Question: I am new in Qt (PyQt) and I am trying to make an app whose functions will be executed from menubars/system trays. A perfect example is show here:

I cannot find a good resource on how I can do this. Can someone advice.
Thanks.
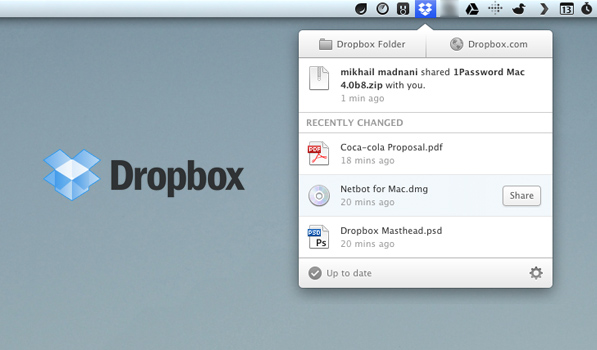
Answer: I think you are looking for working with 'QMenu' and 'QMainWindow' for the menu part, at least.
Here you can find a C++ example:
<URL>
and here a PyQt4 example:
<URL>
Here is the code inline for your convenience:
'''
import sys
from PyQt4 import QtGui
class Example(QtGui.QMainWindow):
def __init__(self):
super(Example, self).__init__()
self.initUI()
def initUI(self):
exitAction = QtGui.QAction(QtGui.QIcon('exit.png'), '&Exit', self)
exitAction.setShortcut('Ctrl+Q')
exitAction.setStatusTip('Exit application')
exitAction.triggered.connect(QtGui.qApp.quit)
self.statusBar()
menubar = self.menuBar()
fileMenu = menubar.addMenu('&File')
fileMenu.addAction(exitAction)
self.setGeometry(300, 300, 300, 200)
self.setWindowTitle('Menubar')
self.show()
def main():
app = QtGui.QApplication(sys.argv)
ex = Example()
sys.exit(app.exec_())
if __name__ == '__main__':
main()
'''
As for the QSystemTrayIcon part, you could write something like this:
'''
def main():
app = QtGui.QApplication(sys.argv)
w = QtGui.QWidget()
trayIcon = QtGui.QSystemTrayIcon(QtGui.QIcon("Bomb.xpm"), w)
menu = QtGui.QMenu(parent)
exitAction = menu.addAction("Foo")
trayIcon.setContextMenu(menu)
trayIcon.show()
sys.exit(app.exec_())
if __name__ == '__main__':
main()
'''